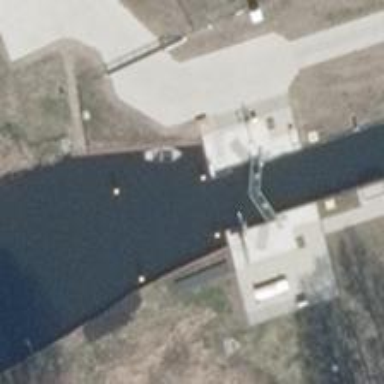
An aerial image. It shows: Lock gate on waterway.